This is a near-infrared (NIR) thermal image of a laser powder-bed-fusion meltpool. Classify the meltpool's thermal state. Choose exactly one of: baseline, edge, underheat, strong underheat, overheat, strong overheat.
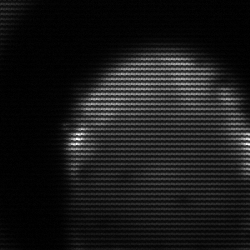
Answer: edge